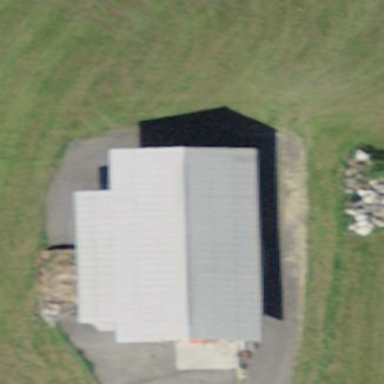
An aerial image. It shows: Barn.